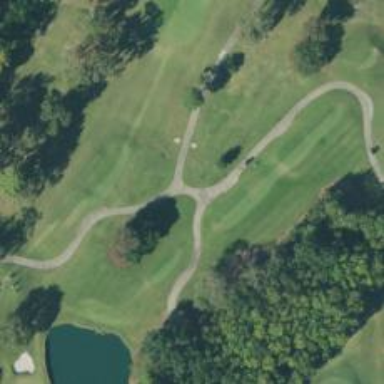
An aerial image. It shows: Path designated for golf carts.